Question: I have setup elasticsearch and it works great.
I've done a few bulk inserts and did a bit of load testing. However, its been idle for a while and I'm not sure why the Heap size doesn't reduce to about '50mb' which is what it was when it started? I'm guessing GC hasn't happened?

Please note the nodes are running on different machines on AWS. They are all on small instances and each instance has 1.7GB of RAM.
Any ideas?
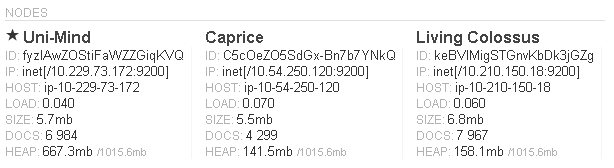
Answer: Probably. Hard to say, the JVM manages the memory and does what it thinks is best. It may be avoiding GC cycles because it simply isn't necessary. In fact, it's recommended to set 'mlockall' to true, so that the heap is fully allocated at startup and will never change.
It's not really a problem that ES is using memory for heap...memory is to be used, not saved. Unless you are having memory problems, I'd just ignore it and continue on.